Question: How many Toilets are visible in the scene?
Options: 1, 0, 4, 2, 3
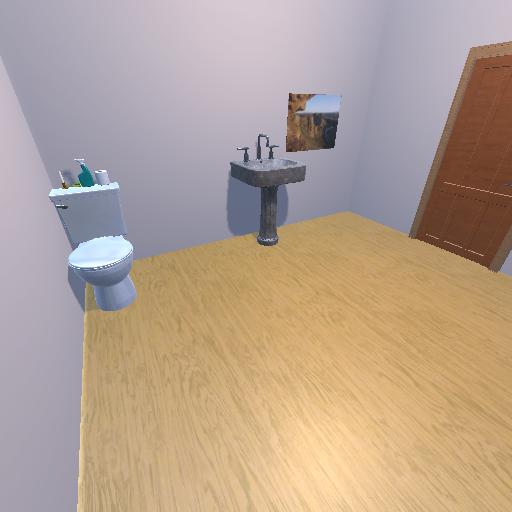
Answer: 1